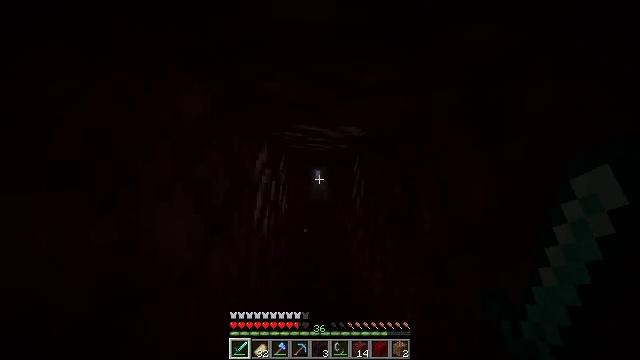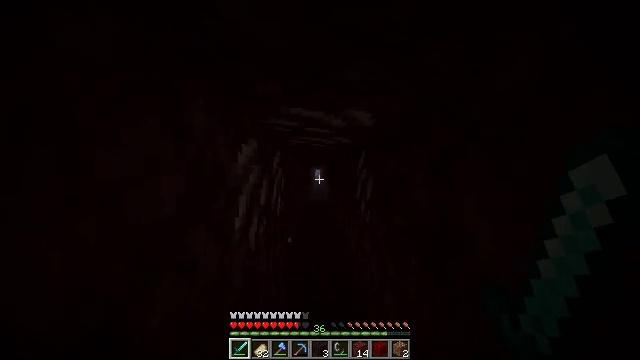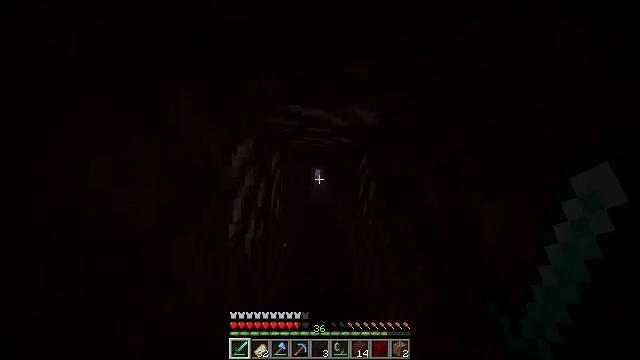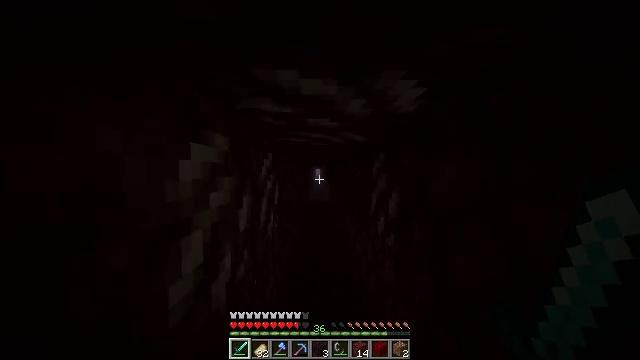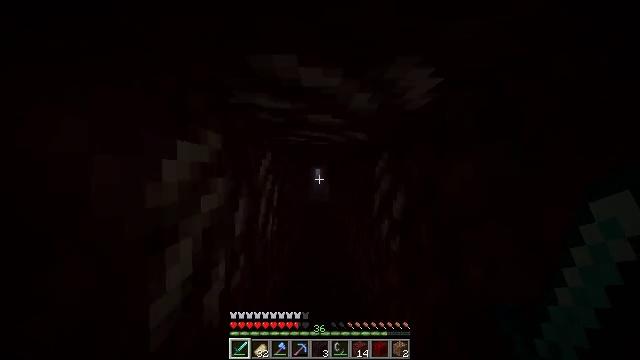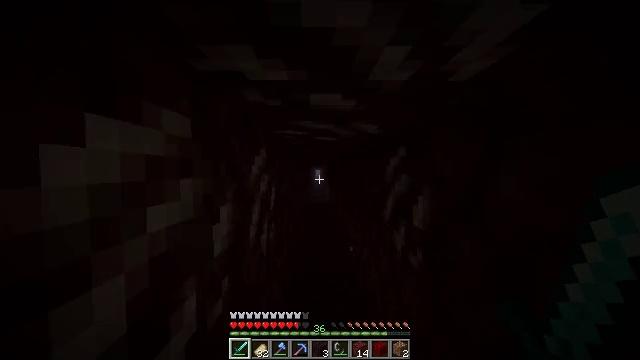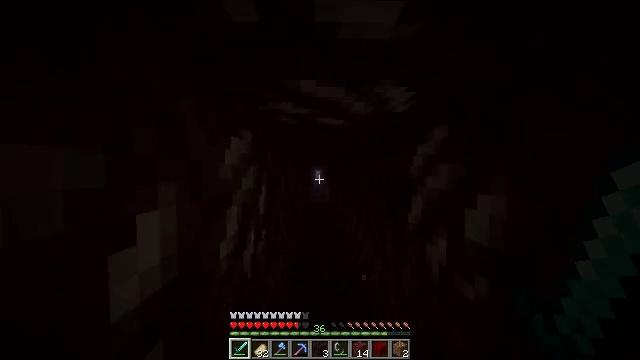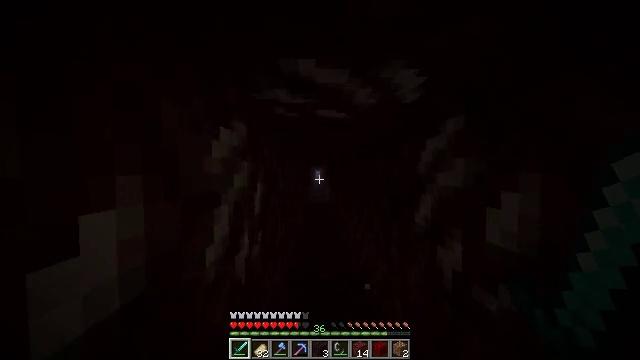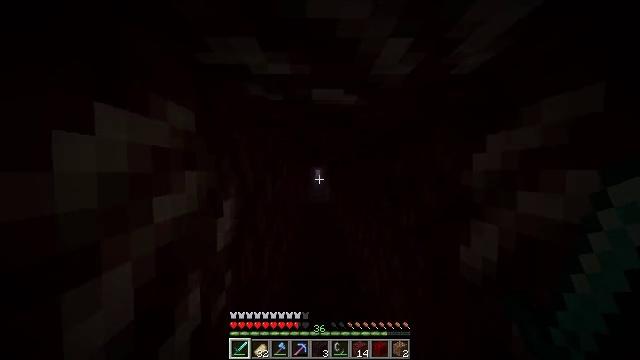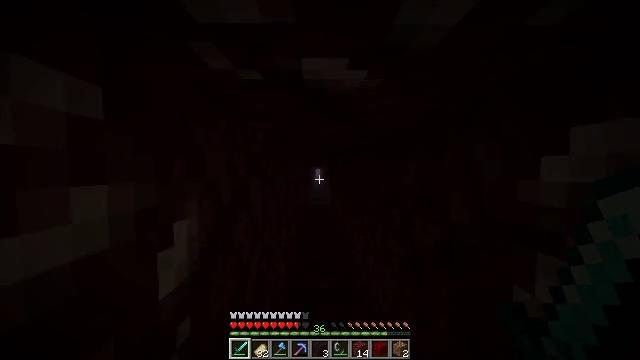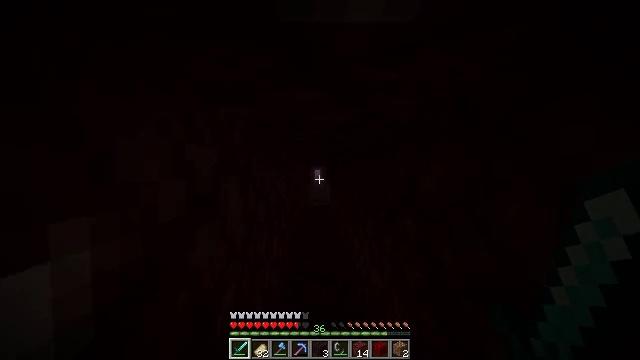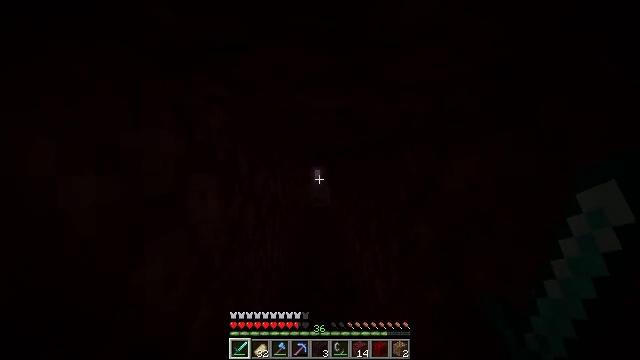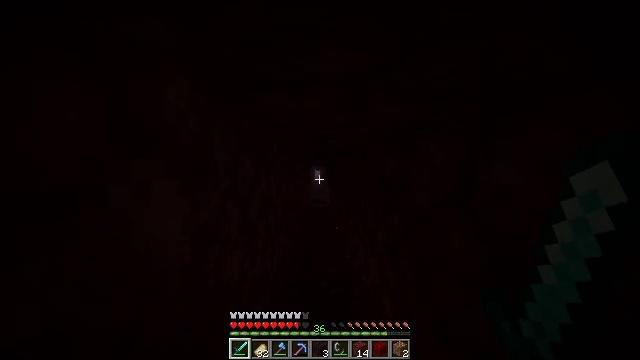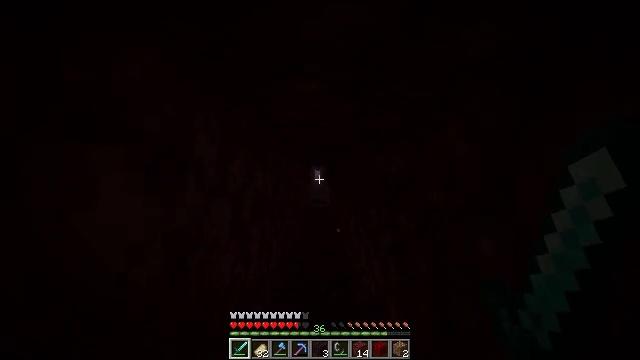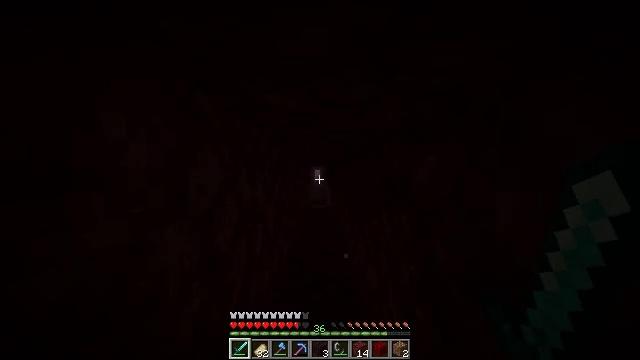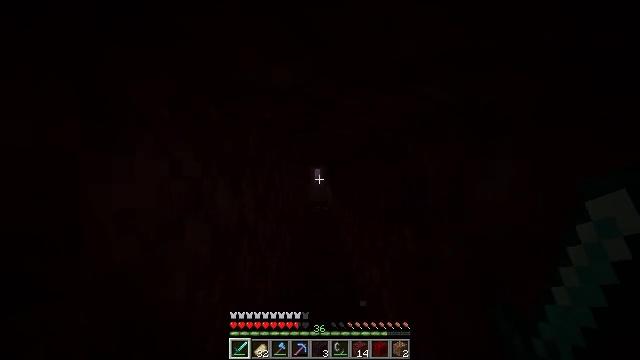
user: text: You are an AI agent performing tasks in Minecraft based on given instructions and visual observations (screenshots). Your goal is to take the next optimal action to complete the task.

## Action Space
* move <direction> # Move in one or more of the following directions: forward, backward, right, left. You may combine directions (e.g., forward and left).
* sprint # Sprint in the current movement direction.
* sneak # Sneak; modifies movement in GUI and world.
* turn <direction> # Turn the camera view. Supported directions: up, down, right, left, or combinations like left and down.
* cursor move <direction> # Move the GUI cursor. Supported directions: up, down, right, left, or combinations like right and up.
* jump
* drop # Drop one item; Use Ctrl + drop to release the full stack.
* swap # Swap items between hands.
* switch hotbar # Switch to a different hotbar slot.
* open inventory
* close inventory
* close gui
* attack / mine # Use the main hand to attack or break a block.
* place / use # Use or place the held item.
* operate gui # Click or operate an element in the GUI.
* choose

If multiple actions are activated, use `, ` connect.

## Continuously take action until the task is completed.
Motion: motion action
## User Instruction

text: Make a brewing stand with blaze rod and cobblestones.
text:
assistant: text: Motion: move forward
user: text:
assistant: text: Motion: move forward
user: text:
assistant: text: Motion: move forward
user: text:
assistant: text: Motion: move forward
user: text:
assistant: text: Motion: move forward
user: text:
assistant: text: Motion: move forward
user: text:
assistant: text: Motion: move forward
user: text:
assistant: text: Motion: move forward
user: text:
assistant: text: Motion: move forward
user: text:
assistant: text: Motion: move forward
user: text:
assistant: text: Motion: move forward
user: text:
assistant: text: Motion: move forward
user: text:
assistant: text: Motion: move forward
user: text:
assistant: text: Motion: move forward
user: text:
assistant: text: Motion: move forward
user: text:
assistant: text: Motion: move forward
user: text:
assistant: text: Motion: move forward
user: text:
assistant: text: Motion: move forward
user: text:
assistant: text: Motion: move forward
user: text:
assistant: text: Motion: move forward
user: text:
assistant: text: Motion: move forward
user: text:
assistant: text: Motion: move forward
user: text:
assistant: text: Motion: move forward
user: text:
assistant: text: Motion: move forward
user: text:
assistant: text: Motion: move forward
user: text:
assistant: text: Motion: move forward
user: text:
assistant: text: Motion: move forward
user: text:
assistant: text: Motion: move forward
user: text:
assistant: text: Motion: move forward
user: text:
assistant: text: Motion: move forward